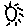
Label: sun